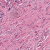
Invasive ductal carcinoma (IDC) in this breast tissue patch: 1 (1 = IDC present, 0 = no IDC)